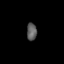
Tissue: prostate
Cell type: Epithelial cells
Senescence score: 0.3497
Nuclear area (px): 170
Mean DAPI intensity: 92.471